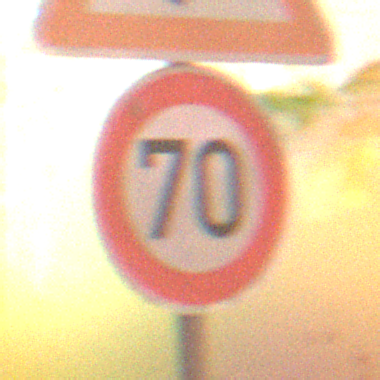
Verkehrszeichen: Geschwindigkeit70
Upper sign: AmphibienwanderungLinks
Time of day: Night
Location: Outdoor (Nature)
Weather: Clear
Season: NotSpecified
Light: Natural